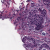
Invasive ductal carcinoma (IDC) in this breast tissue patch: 0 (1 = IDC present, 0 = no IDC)